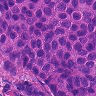
Metastatic tissue present: yes